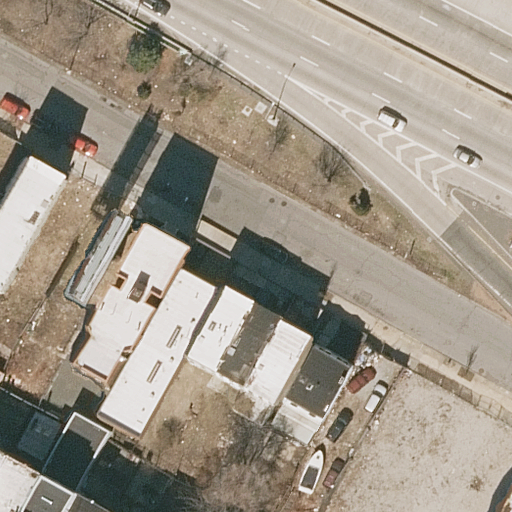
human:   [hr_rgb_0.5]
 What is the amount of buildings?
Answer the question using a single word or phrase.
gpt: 13

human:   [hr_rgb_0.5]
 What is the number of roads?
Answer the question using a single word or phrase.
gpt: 4

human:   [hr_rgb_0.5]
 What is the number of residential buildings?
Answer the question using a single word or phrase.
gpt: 13

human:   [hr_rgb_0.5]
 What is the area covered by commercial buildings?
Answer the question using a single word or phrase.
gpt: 0m2

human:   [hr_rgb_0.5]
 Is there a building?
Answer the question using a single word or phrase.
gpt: yes

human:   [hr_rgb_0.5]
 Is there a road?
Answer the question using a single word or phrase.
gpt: yes

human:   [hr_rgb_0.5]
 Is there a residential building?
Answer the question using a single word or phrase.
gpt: yes

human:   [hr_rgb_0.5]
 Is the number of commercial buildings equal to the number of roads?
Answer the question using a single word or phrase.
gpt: no

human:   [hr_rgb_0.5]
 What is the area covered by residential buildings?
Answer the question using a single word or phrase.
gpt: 1951m2

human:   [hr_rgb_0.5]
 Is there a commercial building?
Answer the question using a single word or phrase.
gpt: no

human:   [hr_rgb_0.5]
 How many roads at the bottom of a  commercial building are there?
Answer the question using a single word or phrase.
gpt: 0

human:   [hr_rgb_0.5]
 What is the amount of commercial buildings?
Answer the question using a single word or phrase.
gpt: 0

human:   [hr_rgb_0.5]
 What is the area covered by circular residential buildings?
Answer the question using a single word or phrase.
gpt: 0m2

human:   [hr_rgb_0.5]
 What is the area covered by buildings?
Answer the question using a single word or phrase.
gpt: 1951m2

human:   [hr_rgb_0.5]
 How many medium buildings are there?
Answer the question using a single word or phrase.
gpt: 8

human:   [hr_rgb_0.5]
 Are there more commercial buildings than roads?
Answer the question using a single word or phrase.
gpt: no

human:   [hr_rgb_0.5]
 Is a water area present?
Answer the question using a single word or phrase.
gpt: no

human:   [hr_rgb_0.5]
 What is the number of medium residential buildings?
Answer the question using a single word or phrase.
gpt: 8

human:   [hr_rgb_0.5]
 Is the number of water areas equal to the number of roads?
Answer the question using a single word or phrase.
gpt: no

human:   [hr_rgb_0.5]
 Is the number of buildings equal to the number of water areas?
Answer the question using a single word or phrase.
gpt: no

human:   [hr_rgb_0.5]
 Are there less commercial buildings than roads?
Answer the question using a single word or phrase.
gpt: yes

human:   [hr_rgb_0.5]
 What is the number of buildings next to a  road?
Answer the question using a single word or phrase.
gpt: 13

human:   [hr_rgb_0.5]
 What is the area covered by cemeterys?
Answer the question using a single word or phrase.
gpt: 0m2

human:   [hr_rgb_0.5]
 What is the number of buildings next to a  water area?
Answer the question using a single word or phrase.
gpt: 0

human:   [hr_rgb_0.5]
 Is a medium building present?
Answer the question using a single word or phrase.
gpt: yes

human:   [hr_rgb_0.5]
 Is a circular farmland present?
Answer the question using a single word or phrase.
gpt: no

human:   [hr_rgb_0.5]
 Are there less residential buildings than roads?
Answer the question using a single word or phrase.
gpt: no

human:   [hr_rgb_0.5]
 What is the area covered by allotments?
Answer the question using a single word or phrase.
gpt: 0m2

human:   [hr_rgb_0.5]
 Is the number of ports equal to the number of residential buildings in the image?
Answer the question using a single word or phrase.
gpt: no

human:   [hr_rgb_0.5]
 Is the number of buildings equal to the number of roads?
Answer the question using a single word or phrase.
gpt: no

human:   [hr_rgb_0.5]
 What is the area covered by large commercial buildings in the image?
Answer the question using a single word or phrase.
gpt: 0m2

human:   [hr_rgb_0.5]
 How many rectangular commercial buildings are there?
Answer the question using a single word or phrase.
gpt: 0

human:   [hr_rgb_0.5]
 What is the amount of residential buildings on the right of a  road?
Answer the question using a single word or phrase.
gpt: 2

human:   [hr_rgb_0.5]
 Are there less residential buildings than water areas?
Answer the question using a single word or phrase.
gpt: no

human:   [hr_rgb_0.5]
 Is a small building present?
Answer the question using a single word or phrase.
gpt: yes

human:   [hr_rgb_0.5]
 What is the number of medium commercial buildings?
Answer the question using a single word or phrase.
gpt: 0

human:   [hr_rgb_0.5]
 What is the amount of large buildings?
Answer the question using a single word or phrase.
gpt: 0

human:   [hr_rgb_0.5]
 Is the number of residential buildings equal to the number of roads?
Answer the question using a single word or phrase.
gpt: no

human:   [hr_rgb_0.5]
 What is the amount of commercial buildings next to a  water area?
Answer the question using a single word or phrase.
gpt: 0

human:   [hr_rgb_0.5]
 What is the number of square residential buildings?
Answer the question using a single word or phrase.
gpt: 0

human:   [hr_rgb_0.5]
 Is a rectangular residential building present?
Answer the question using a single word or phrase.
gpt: yes

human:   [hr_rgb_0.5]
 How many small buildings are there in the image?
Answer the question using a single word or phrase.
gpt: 5

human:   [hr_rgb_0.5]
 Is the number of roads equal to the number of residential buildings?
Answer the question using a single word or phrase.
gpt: no

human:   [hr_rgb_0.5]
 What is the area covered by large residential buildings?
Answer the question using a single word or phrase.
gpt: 0m2

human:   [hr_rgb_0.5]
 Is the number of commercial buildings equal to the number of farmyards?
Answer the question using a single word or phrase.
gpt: yes

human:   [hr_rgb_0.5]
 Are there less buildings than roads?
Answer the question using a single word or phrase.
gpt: no

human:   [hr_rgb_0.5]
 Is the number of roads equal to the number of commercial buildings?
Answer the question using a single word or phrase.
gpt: no

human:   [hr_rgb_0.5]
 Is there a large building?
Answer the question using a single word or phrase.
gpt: no

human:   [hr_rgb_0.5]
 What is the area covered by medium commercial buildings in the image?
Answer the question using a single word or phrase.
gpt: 0m2

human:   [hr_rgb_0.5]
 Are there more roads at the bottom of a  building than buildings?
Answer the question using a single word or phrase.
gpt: no

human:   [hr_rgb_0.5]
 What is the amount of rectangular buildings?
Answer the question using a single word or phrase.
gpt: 11

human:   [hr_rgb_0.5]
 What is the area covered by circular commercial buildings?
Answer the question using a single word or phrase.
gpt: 0m2

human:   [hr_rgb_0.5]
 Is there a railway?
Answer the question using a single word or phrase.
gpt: no

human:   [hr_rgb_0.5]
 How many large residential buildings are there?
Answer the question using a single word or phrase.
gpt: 0

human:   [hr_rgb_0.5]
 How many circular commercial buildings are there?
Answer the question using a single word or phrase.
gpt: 0

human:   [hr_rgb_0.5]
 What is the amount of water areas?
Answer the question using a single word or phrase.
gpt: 0

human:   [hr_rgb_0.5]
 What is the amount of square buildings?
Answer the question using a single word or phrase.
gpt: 0

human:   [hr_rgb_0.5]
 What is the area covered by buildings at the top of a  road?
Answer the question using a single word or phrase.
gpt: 0m2

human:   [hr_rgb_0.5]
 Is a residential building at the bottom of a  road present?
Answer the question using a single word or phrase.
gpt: yes

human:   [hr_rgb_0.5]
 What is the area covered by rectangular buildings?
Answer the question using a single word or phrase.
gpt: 1386m2

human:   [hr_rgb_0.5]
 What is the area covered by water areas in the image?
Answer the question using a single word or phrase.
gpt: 0m2

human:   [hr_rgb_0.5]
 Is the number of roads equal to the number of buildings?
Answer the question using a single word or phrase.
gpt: no

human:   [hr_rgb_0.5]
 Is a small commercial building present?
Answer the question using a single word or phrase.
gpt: no

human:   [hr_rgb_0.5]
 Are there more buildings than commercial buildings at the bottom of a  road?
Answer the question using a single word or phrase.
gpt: yes